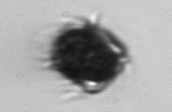
Label: Mesodinium